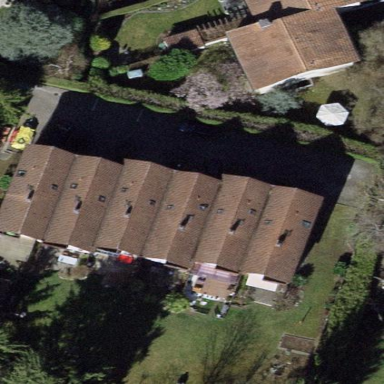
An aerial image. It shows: Terrace building.